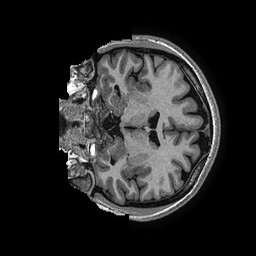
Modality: T1w
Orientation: coronal
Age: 36
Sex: female
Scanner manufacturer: ge
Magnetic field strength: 3 T
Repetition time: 0.006952 s
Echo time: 0.00292 s